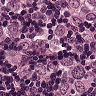
Metastatic tissue present: yes